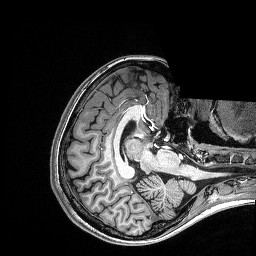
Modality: T1w
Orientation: axial